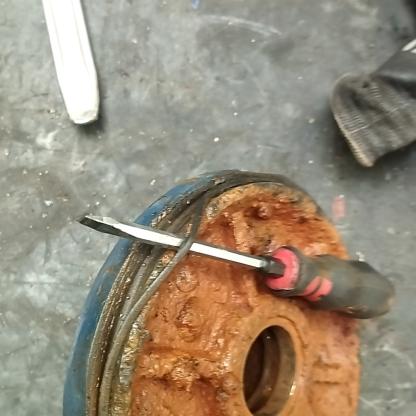
Klasa: inne